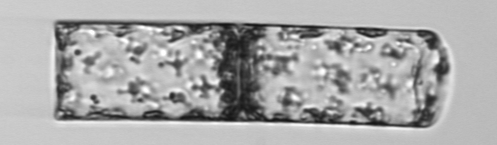
Label: Guinardia_flaccida